Question: I would like to draw a map of the US over an image, but then fill in the oceans.
here is my starting point:
'''
library(maps)
library(graphics)
image(x=-90:-75, y = 25:40, z = outer(1:15, 1:15, "+"),
xlab = "lon", ylab = "lat")
map("state", add = TRUE)
'''

But I would like the Atlantic Ocean and Gulf of Mexico to be filled in a solid color.
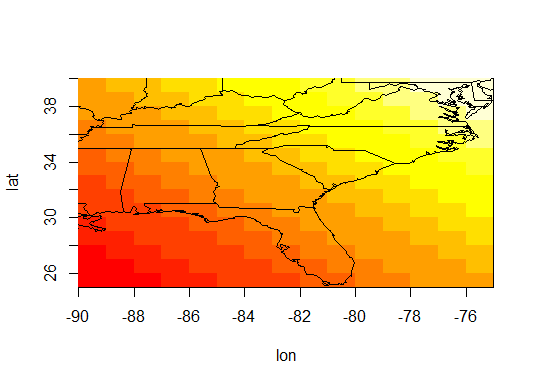
Answer: Good question! How's this?

'''
library(maps)
image(x=-90:-75, y = 25:40, z = outer(1:15, 1:15, "+"),
xlab = "lon", ylab = "lat")
map("state", add = TRUE)
library(grid)
outline <- map("usa", plot=FALSE) # returns a list of x/y coords
xrange <- range(outline$x, na.rm=TRUE) # get bounding box
yrange <- range(outline$y, na.rm=TRUE)
xbox <- xrange + c(-2, 2)
ybox <- yrange + c(-2, 2)
# create the grid path in the current device
polypath(c(outline$x, NA, c(xbox, rev(xbox))),
c(outline$y, NA, rep(ybox, each=2)),
col="light blue", rule="evenodd")
'''
I came across the solution to this problem after reading Paul Murrell's (the man behind 'grid') recent R-Journal article on grid paths <URL>.
Remember:
> "It's Not What You Draw, It's What You Don't Draw" -Paul Murrell (R Journal Vol. 4/2)